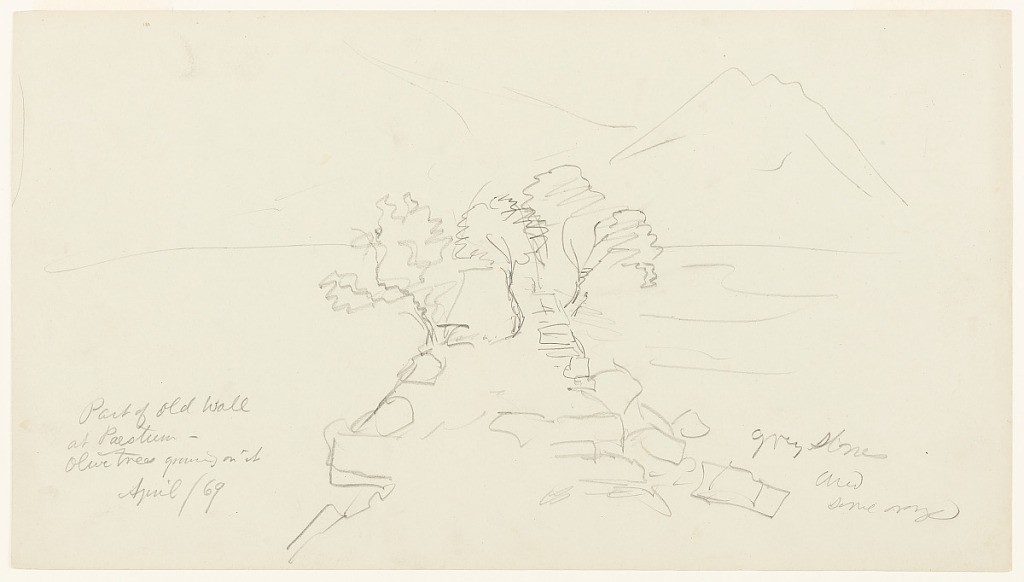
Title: Part of Old Wall at Paestum, Italy
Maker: Frederic Edwin Church, American, 1826–1900
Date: April 1869
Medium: Graphite on light green wove paper
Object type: Drawing
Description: Landscape and architecture sketch showing a view of an old wall at the ancient Roman ruins at Paestum, Italy. The top of the wall extends from the immediate foreground at lower center to the middle distance at center, with the artist ostensibly standing on top of it. Loosely rendered olive trees grow out of the wall at center, while equally loose mountains are shown in the background across flat terrain. The rugged mountain at upper right may be Monte Sottano.